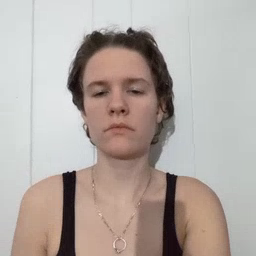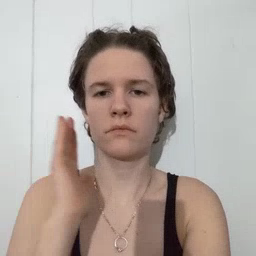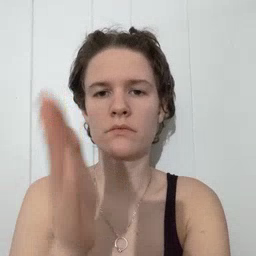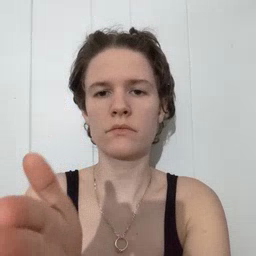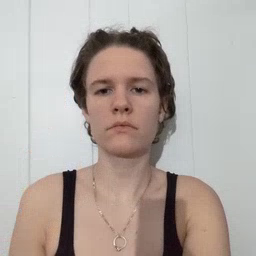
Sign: will